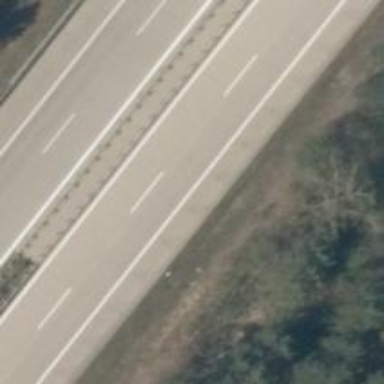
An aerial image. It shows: Concrete motorway.